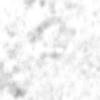
Label: no_change